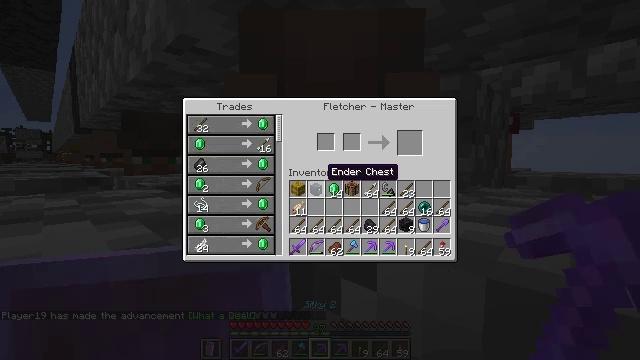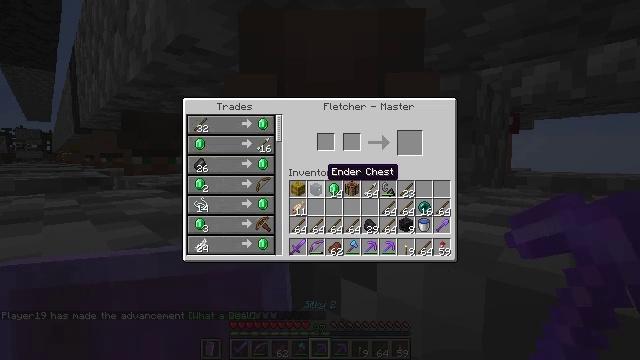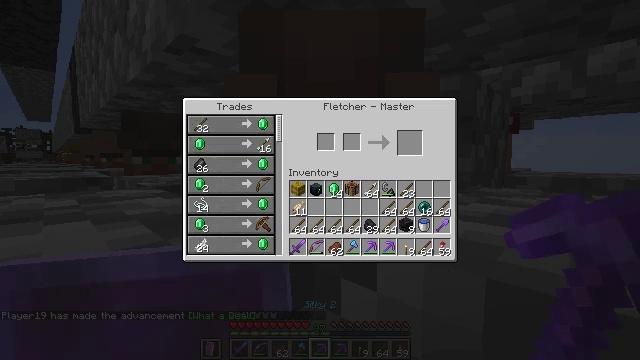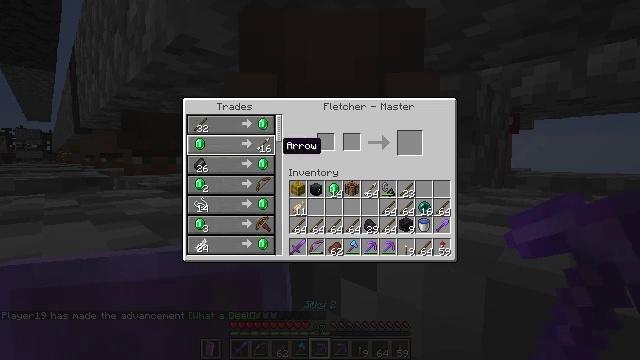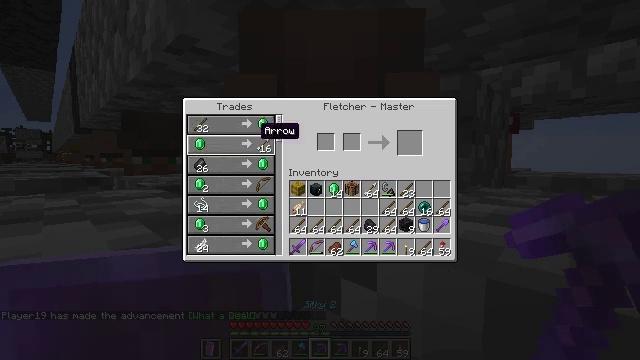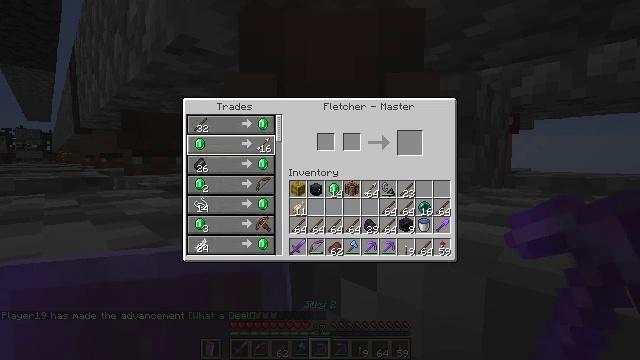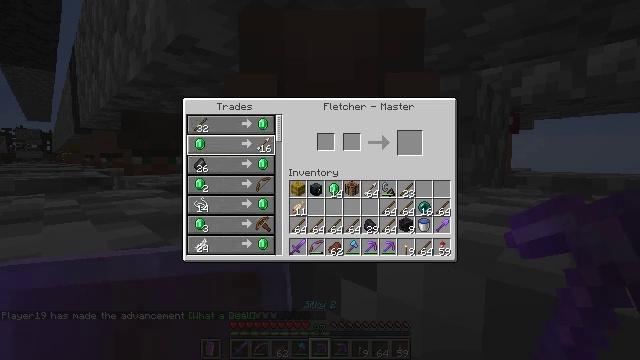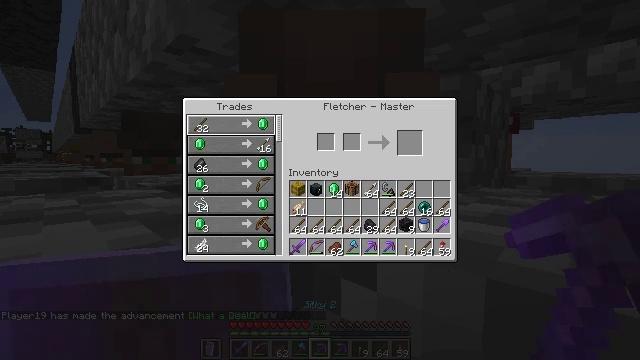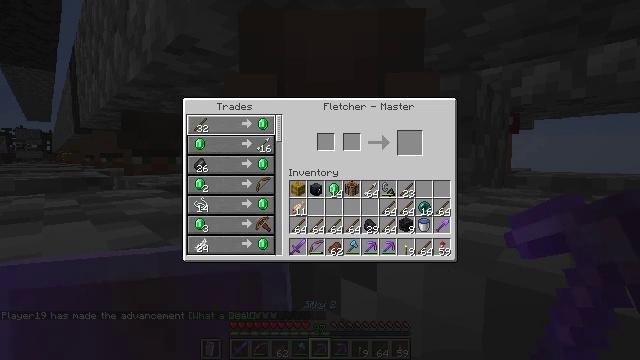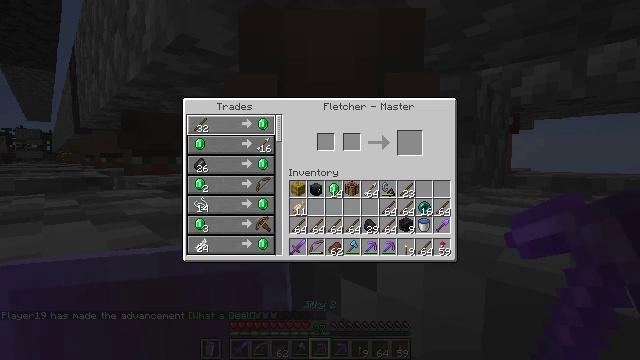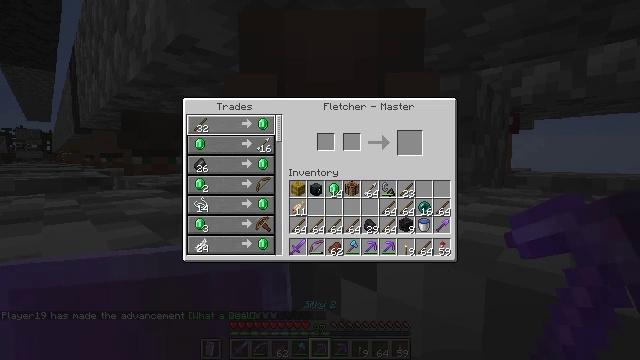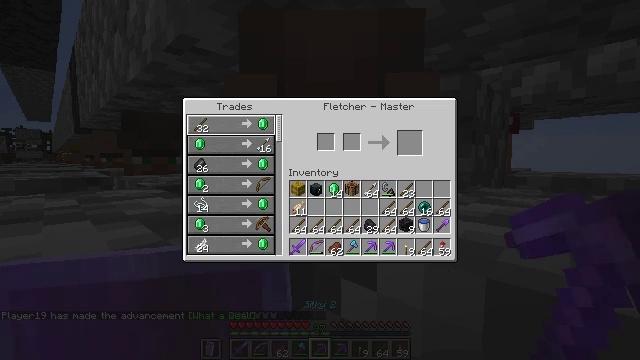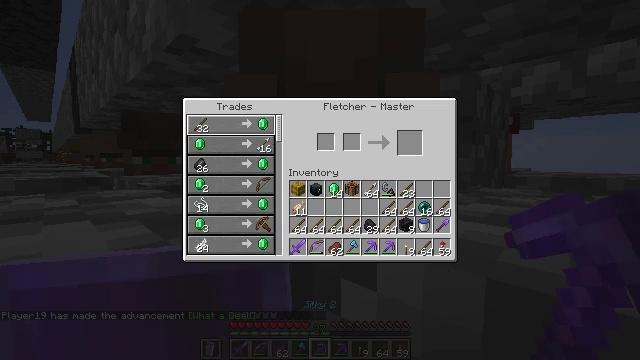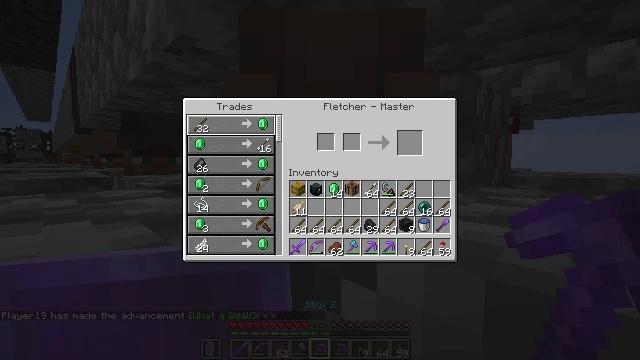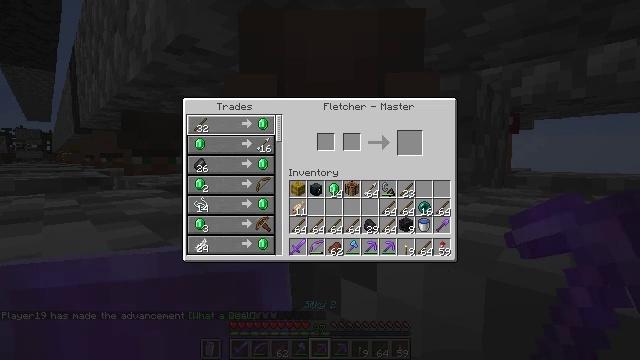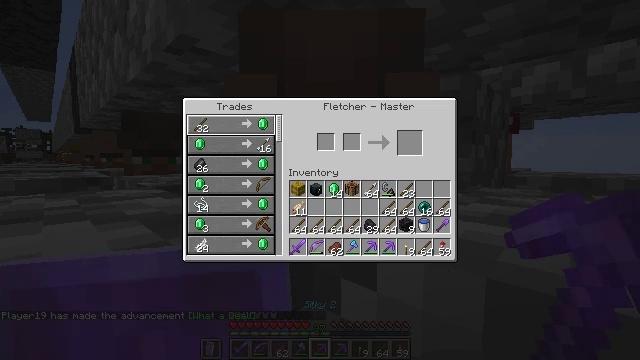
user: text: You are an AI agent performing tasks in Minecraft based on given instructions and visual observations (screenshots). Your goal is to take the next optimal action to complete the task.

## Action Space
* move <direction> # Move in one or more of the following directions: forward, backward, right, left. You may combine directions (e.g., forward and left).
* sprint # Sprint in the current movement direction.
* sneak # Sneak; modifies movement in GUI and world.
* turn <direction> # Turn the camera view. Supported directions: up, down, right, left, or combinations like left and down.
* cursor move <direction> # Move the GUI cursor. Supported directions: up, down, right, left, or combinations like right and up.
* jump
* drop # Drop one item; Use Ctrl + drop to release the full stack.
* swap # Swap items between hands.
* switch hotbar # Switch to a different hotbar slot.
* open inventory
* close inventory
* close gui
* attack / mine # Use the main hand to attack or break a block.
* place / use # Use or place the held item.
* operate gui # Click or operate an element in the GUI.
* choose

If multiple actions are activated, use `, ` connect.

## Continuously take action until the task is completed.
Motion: motion action
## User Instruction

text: Craft an emerald using the crafting table.
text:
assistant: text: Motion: no_op
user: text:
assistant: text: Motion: no_op
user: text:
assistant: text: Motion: turn left and up
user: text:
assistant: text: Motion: sneak, turn left and up
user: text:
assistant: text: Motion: sneak
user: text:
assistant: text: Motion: sneak
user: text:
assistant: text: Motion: sneak
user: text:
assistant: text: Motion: sneak
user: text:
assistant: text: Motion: sneak
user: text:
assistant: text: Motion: sneak
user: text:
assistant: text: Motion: sneak
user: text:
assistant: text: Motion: sneak
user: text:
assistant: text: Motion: sneak, turn up
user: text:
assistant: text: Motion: sneak
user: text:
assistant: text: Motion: sneak
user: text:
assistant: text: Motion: sneak
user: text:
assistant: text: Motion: sneak
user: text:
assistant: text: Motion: sneak, attack / mine
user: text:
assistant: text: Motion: sneak, attack / mine
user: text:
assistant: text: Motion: sneak, attack / mine
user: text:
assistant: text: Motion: sneak, turn right and down
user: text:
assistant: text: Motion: sneak, turn right and down
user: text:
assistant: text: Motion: sneak, turn right
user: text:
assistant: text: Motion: sneak
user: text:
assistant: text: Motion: sneak
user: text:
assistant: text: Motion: sneak
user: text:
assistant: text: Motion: sneak
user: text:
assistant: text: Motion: sneak
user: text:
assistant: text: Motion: sneak
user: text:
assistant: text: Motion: sneak, turn right